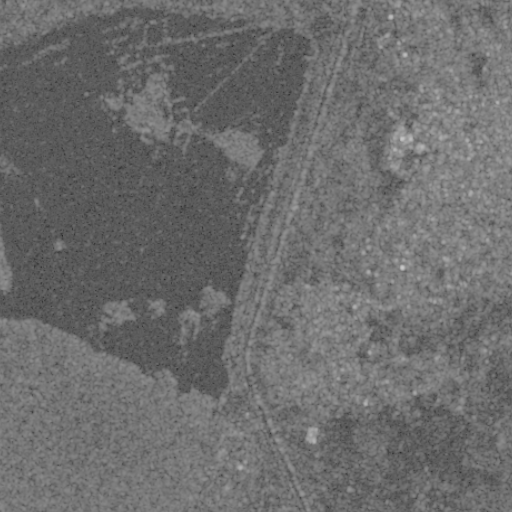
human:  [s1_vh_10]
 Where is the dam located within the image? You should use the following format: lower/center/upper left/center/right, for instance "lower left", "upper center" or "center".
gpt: The dam is located in the upper center of the image.
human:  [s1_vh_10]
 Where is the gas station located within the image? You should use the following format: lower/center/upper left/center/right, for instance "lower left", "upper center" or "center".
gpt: The gas station is located in the upper right of the image.
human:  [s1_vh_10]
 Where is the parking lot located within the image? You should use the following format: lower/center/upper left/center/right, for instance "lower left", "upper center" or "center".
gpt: The parking lot is located in the upper right of the image.
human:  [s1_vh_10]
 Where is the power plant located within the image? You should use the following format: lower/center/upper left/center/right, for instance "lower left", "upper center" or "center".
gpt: There is no power plant in the image.

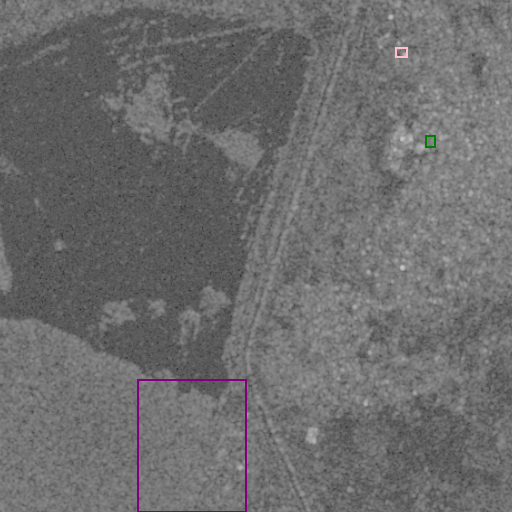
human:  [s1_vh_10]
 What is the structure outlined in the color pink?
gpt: The structure outlined in pink is a gas station.
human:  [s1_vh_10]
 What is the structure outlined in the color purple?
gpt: The structure outlined in purple is a park.
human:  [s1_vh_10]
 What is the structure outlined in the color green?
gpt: The structure outlined in green is a parking lot.
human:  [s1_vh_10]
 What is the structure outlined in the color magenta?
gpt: There is no magenta outline.